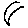
Label: moon